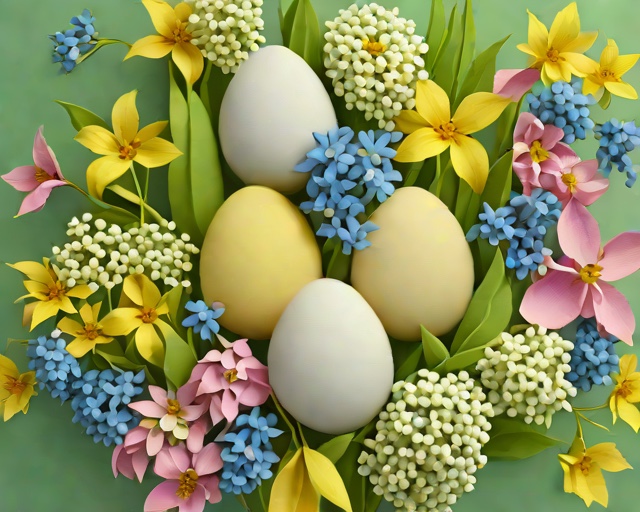
Category: Easter